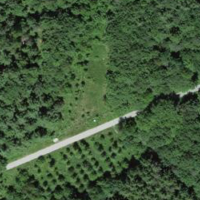
EUNIS habitat code: 43
Species observed at this site:
Polyommatus icarus
Tussilago farfara